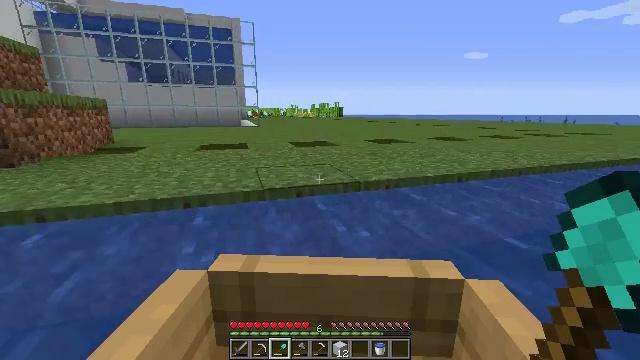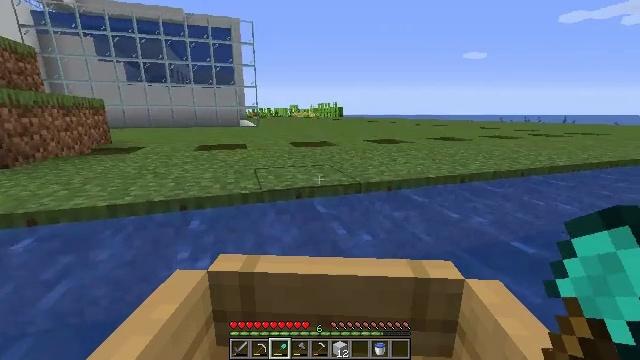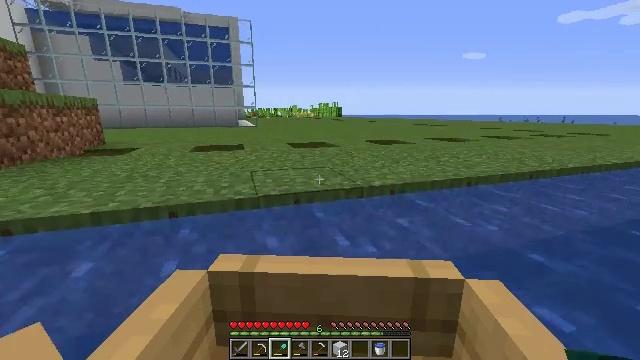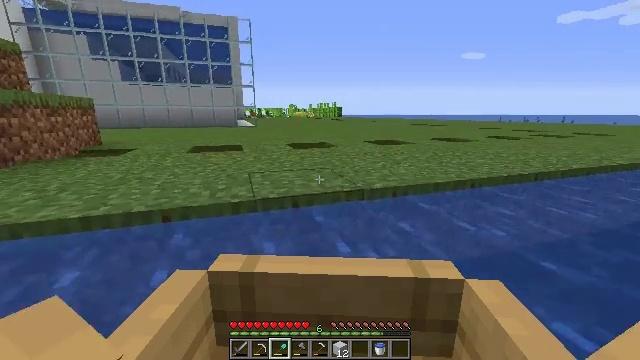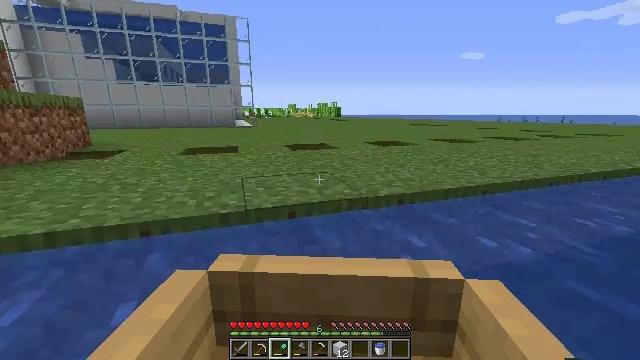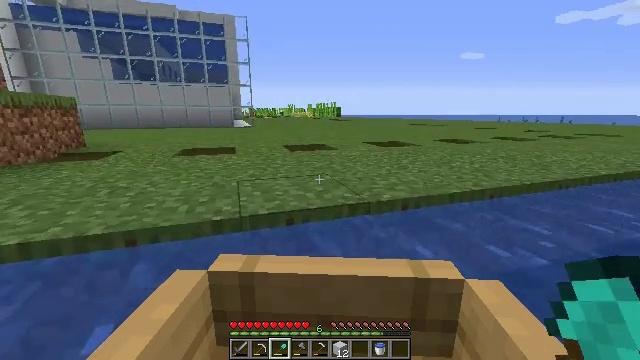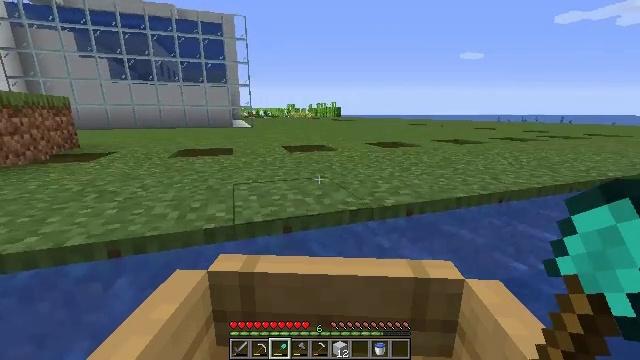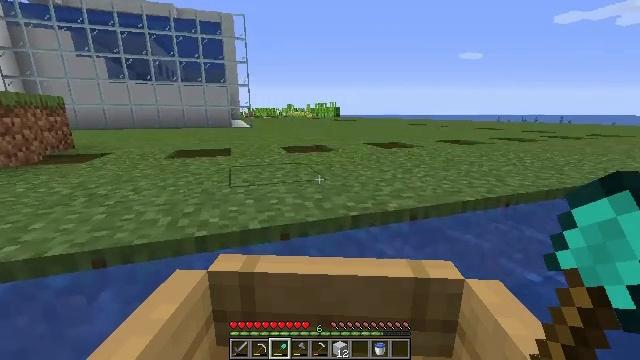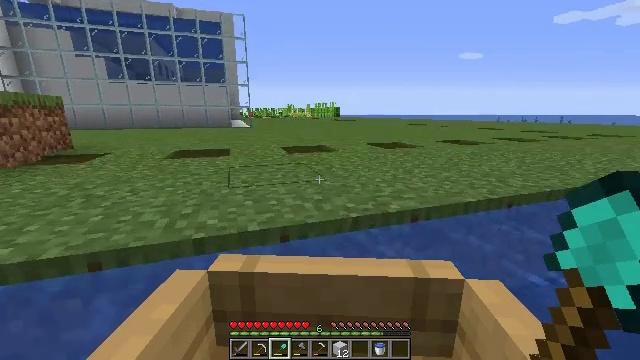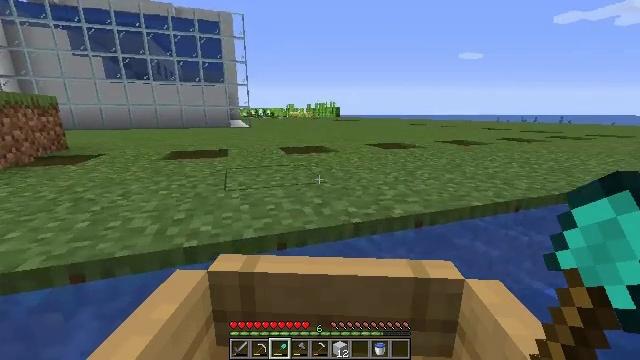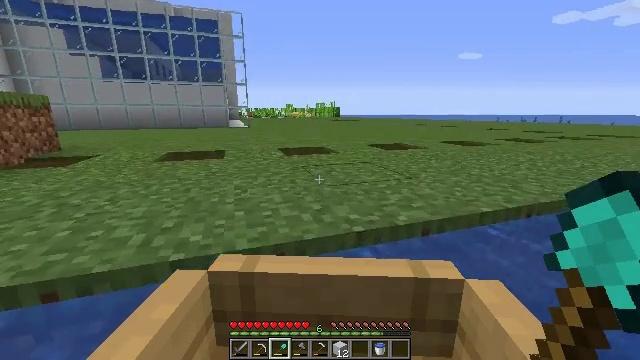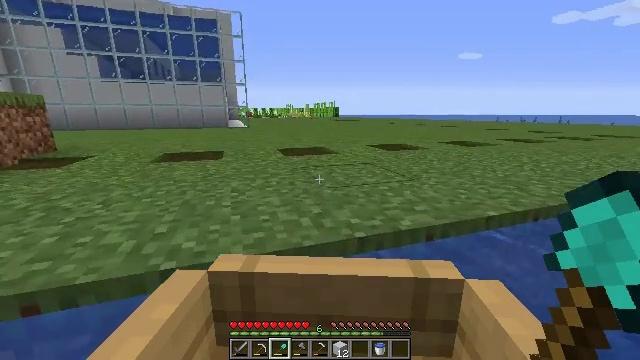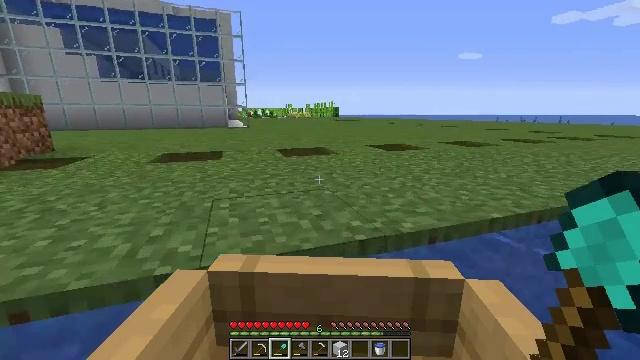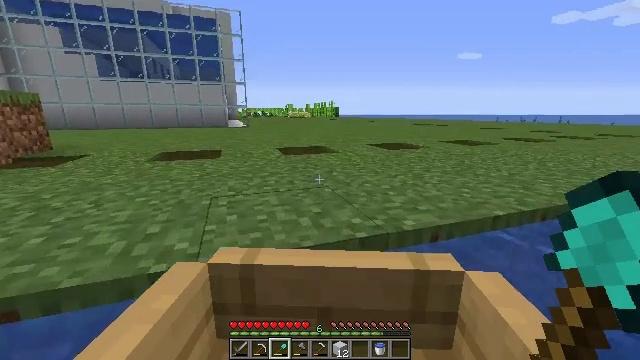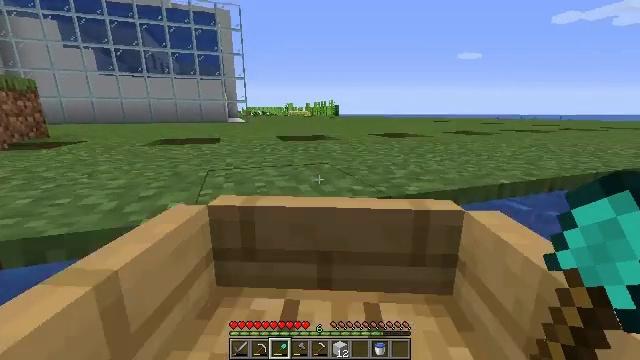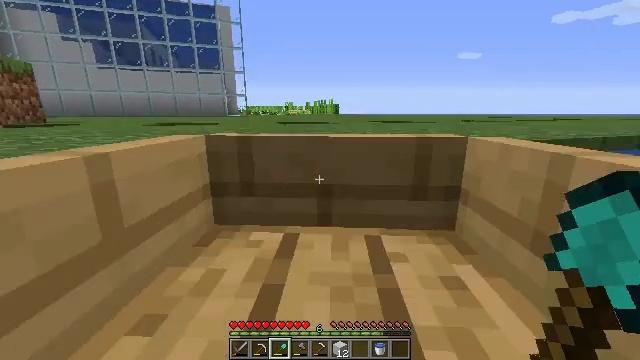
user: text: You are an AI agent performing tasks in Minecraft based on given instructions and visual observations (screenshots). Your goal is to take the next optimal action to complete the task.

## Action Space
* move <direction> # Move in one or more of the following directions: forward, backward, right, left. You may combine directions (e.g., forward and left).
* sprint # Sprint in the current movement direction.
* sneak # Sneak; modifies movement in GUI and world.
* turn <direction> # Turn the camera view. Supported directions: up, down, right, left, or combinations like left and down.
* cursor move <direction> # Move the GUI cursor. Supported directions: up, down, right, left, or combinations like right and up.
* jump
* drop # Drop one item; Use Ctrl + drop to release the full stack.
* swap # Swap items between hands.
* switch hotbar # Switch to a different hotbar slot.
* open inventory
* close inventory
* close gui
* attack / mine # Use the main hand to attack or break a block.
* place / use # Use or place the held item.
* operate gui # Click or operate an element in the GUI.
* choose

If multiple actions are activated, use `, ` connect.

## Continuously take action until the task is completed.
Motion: motion action
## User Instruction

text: drop white concrete
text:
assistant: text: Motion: move forward
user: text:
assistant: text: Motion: move forward
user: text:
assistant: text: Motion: no_op
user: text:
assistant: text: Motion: no_op
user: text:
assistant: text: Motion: no_op
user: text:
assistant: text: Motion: no_op
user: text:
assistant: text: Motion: no_op
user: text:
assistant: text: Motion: no_op
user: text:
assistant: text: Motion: no_op
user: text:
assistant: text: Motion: no_op
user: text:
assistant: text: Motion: no_op
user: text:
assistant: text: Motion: sneak
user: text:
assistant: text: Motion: sneak
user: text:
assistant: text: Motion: sneak
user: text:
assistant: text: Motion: sneak
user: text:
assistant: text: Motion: no_op
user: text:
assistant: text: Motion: no_op
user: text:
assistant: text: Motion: no_op
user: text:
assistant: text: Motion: no_op
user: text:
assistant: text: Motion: move forward
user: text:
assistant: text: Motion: move forward
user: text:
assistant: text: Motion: move forward
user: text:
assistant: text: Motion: move forward
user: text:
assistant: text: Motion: move forward
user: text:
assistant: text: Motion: move forward
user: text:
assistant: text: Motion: move forward
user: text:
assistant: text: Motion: move forward
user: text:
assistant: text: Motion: move forward
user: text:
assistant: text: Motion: move forward
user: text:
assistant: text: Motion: move forward